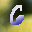
Label: 6